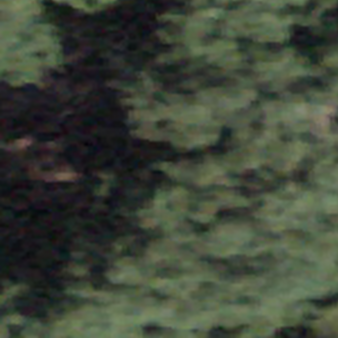
Label: other